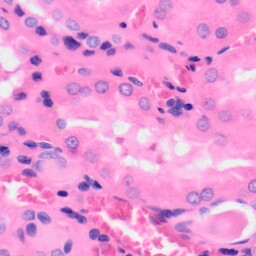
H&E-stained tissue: Kidney